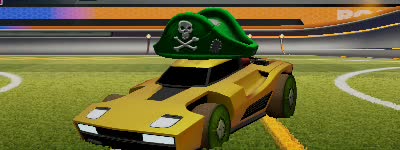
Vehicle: breakout